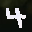
Label: 4